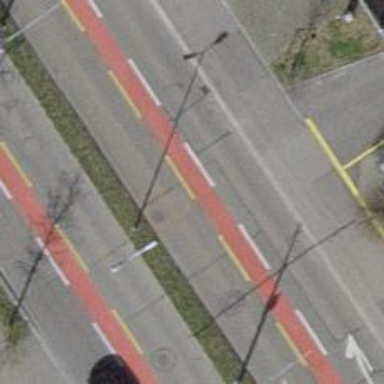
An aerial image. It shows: Primary highway with trolley wires and asphalt surface. The right sidewalk also has asphalt surface.